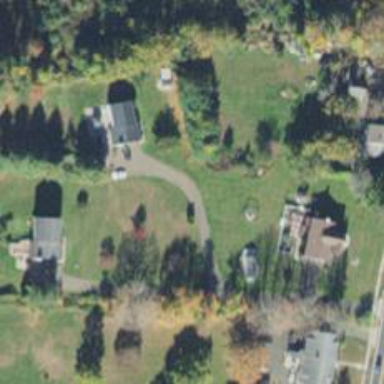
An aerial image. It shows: Residential driveway used as service road.